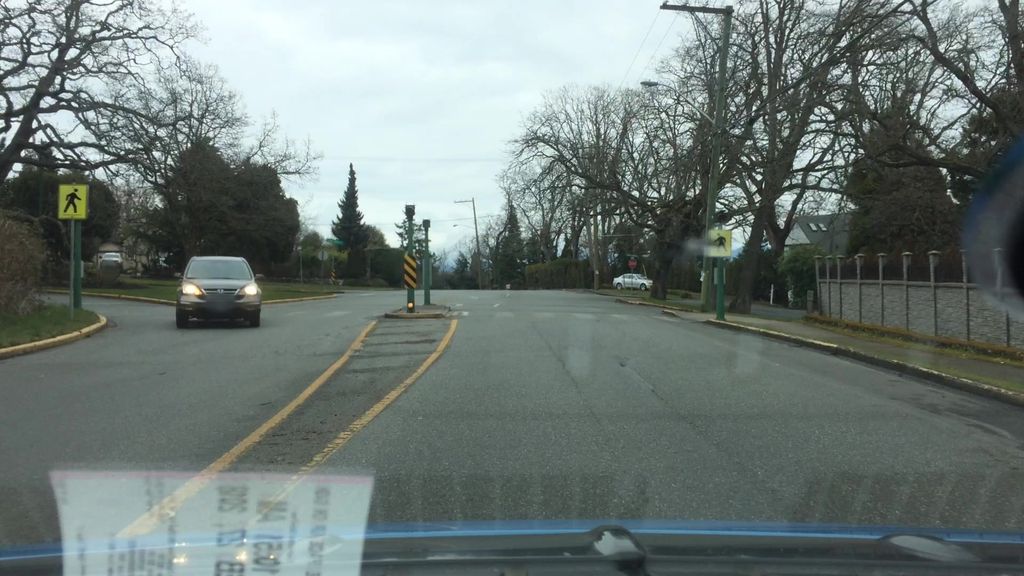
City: victoria